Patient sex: M
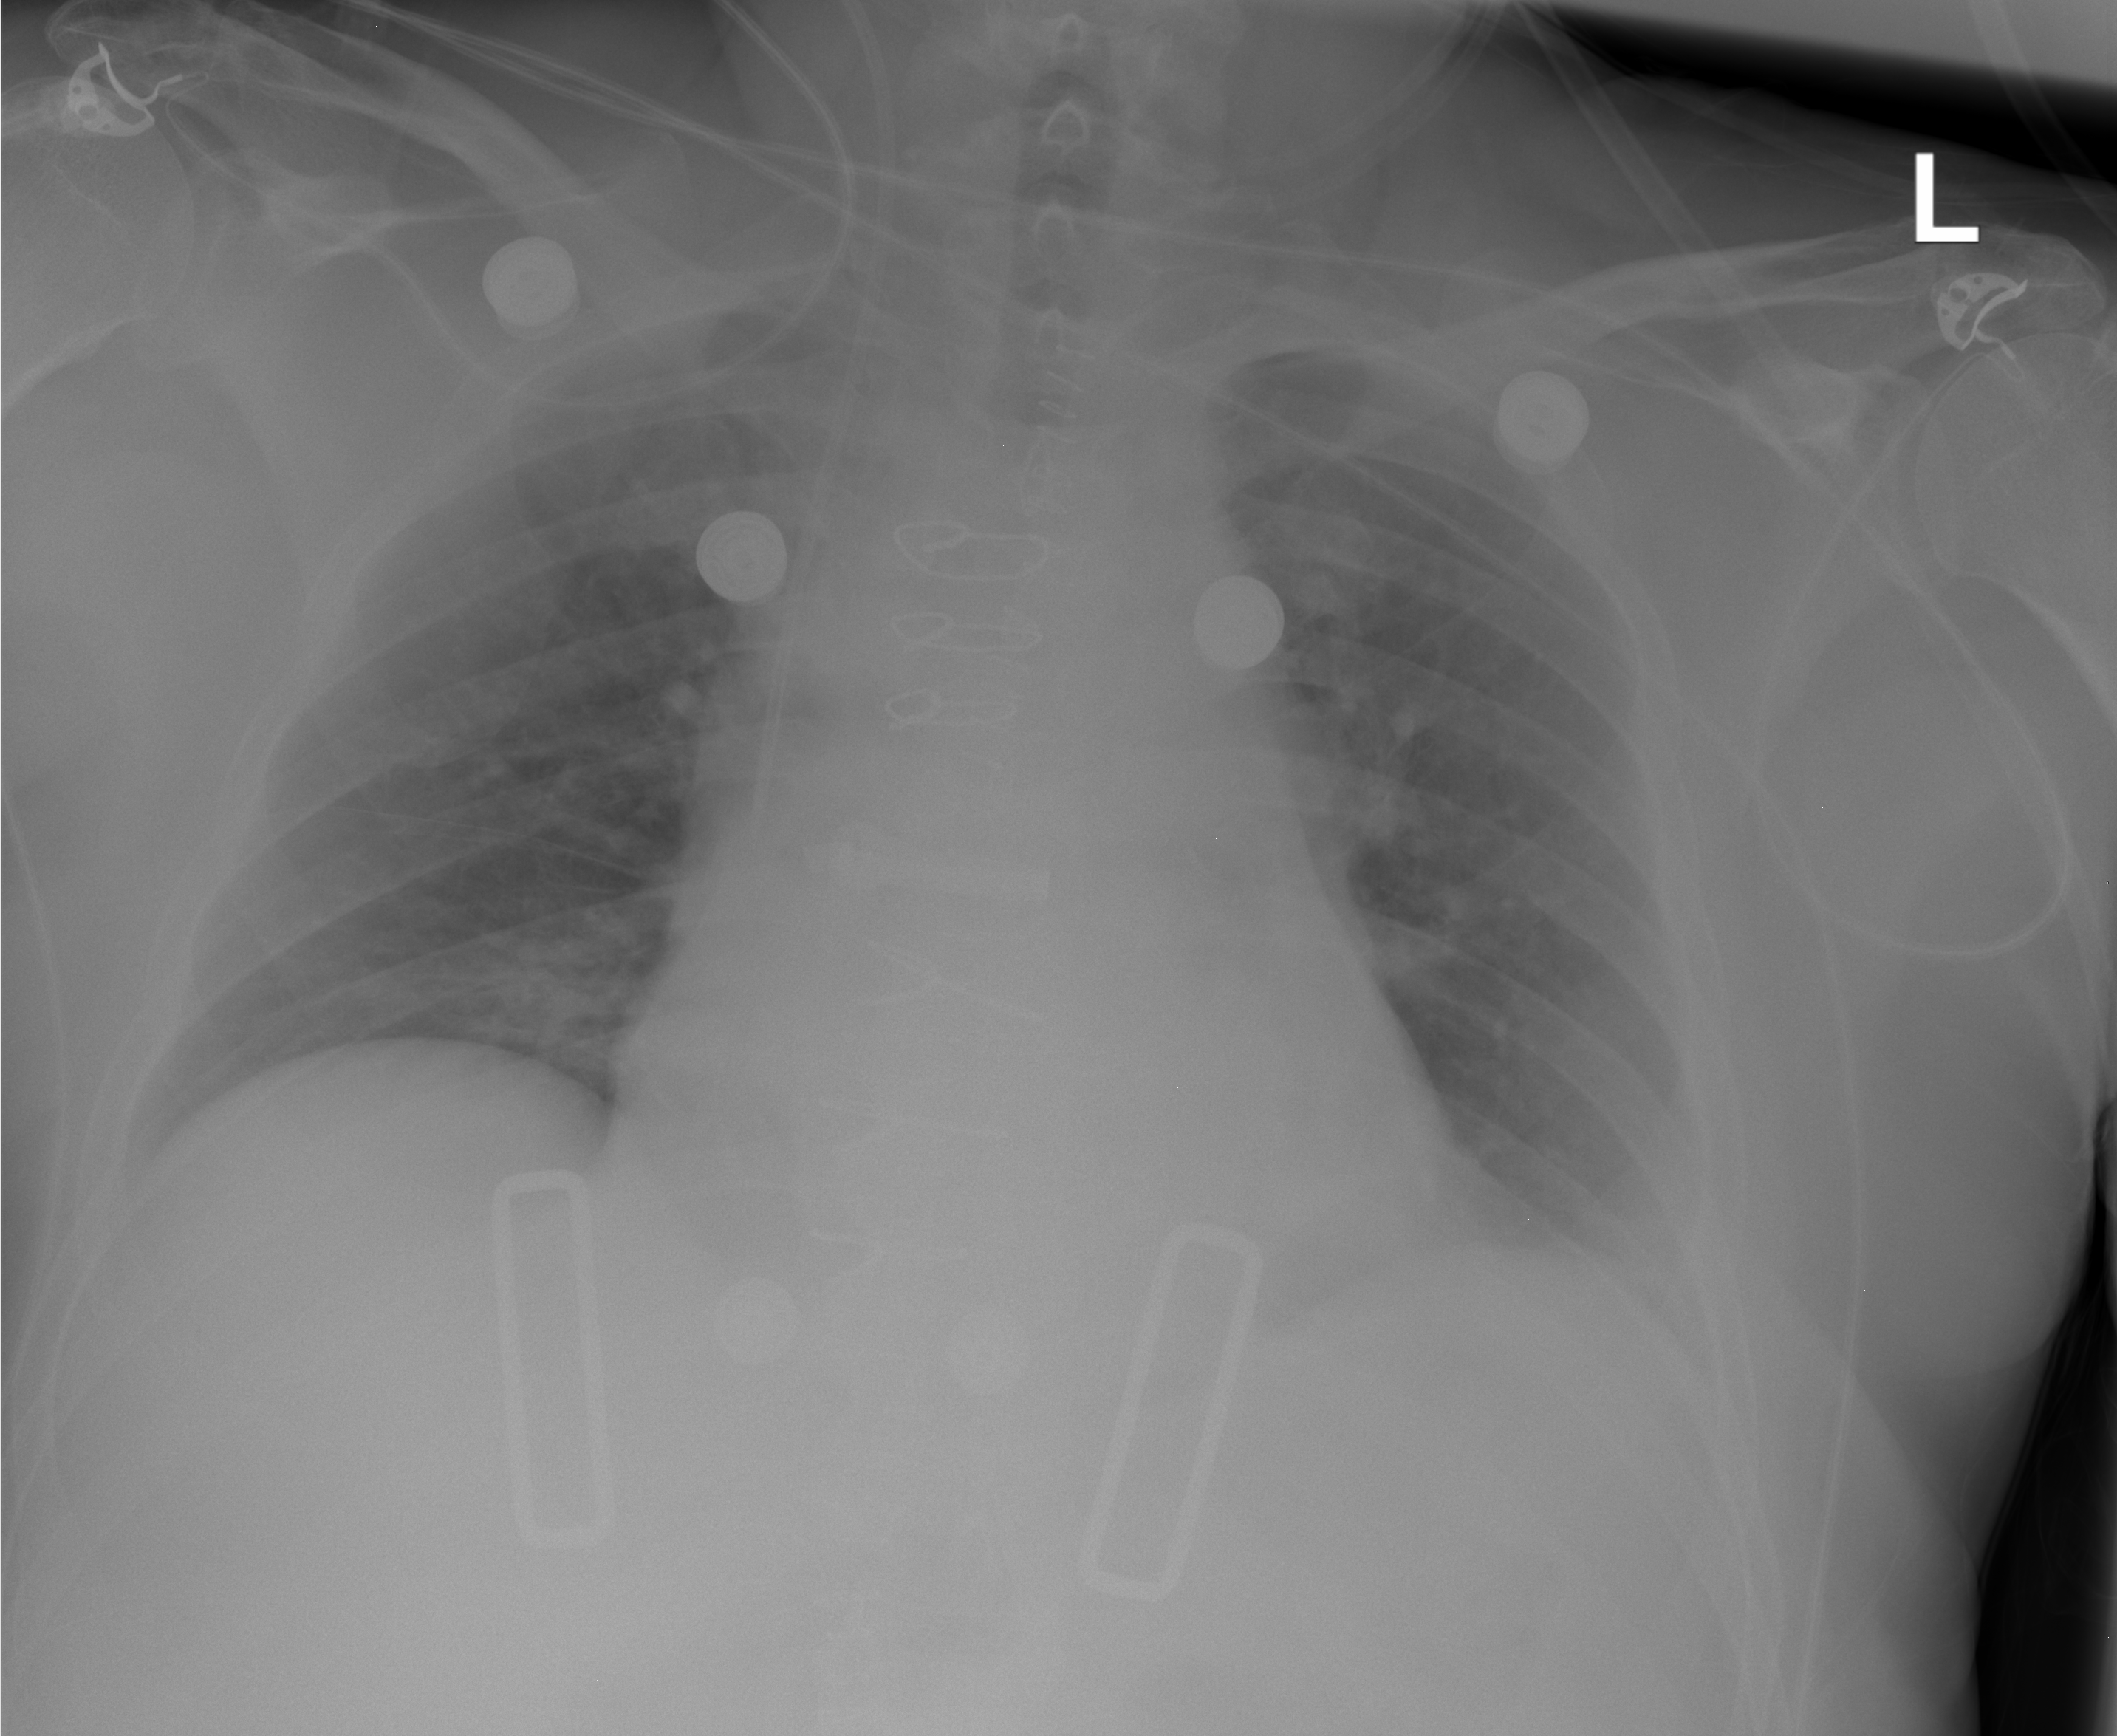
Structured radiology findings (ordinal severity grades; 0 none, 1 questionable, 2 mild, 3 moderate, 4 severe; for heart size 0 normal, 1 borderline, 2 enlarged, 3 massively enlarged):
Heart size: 0
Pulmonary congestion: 0
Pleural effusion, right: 0
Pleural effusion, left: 0
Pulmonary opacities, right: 0
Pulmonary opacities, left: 0
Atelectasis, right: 0
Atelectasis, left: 2